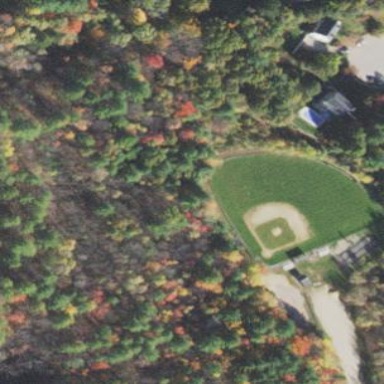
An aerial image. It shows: Park with small playground and baseball field.